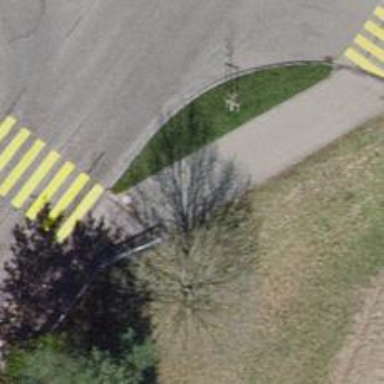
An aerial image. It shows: Asphalt sidewalk.